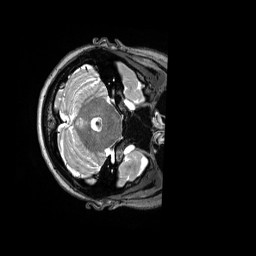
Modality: T2w
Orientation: axial
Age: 26
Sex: female
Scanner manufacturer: siemens
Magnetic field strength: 3 T
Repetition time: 3.2 s
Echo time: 0.562 s